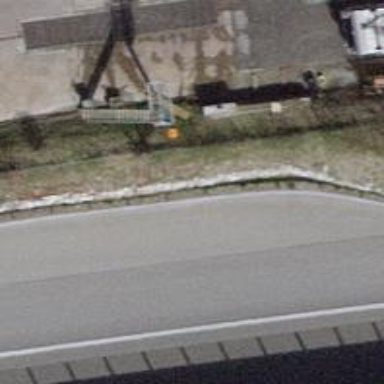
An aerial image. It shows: Aerial marker.